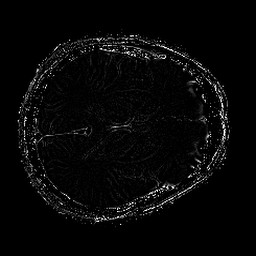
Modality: SWI
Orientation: axial
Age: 66
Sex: male
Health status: ill
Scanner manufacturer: philips
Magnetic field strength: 3 T
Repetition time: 0.031 s